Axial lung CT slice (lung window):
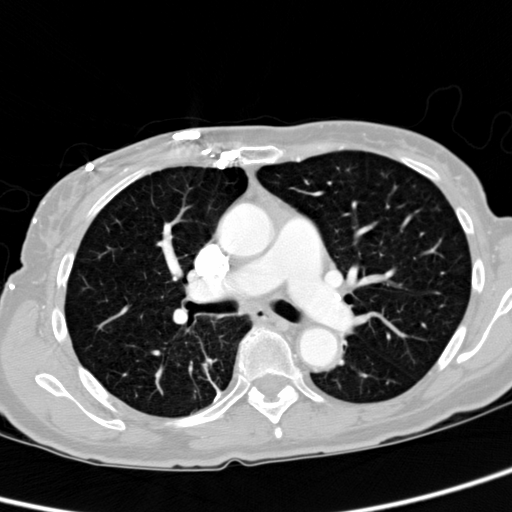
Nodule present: no